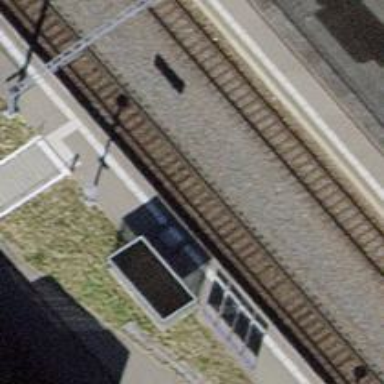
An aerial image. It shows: Railway stop with public transport stop position.